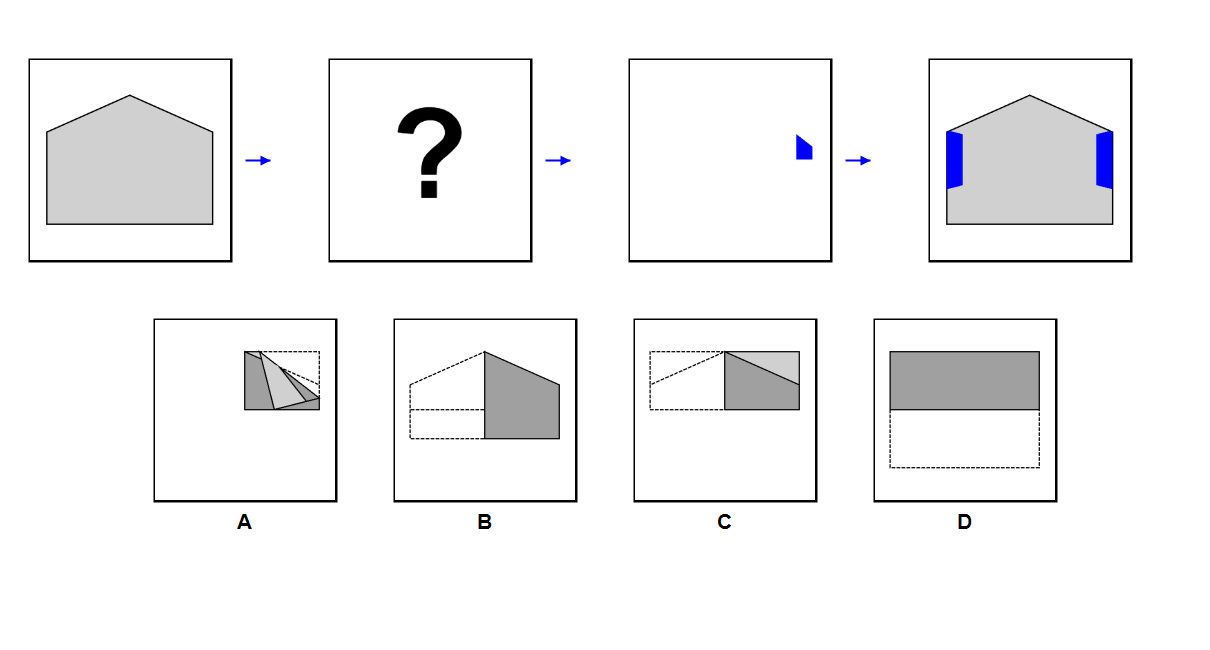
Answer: B